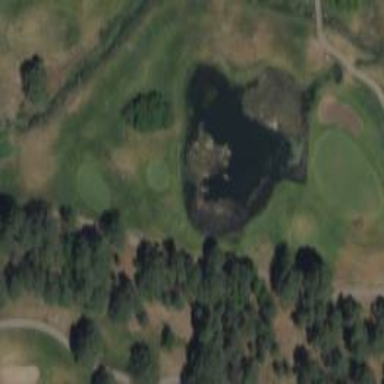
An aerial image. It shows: Water hazard in golf course. The hazard is natural water feature.